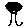
Label: tree